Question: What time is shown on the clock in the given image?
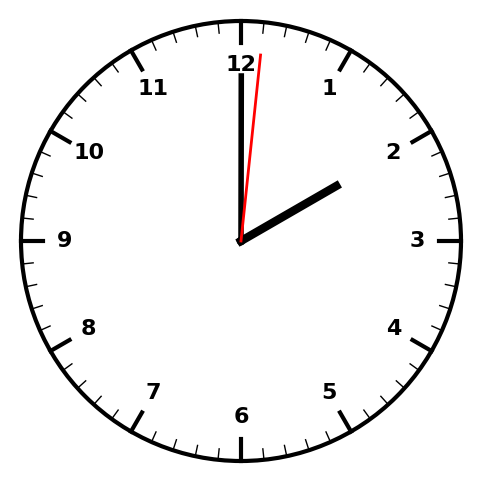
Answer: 02:00:01